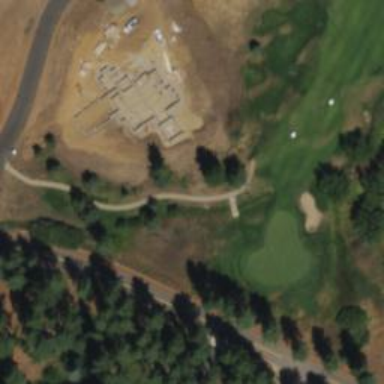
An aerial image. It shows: Service road used as golf cart path.